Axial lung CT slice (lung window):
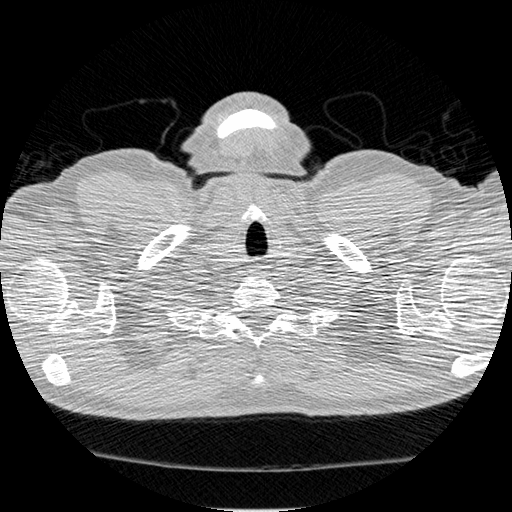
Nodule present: no